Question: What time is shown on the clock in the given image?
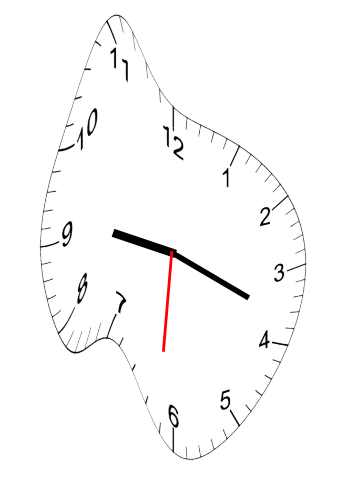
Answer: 09:18:31